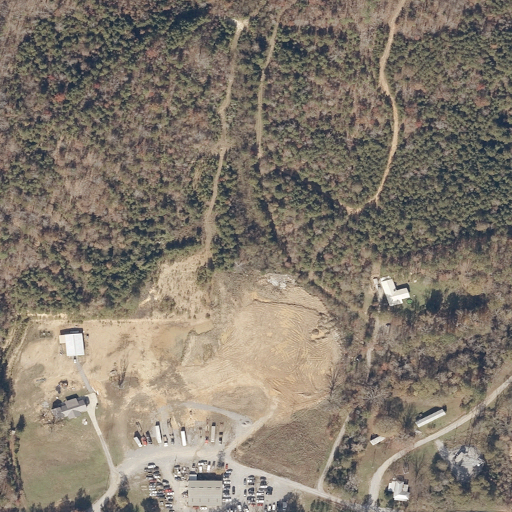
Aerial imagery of valley in Alabama named Butler Hollow containing deciduous forest, shrub, barren land, grassland, low intensity development, medium intensity development, open development, mixed forest, evergreen forest, and pasture